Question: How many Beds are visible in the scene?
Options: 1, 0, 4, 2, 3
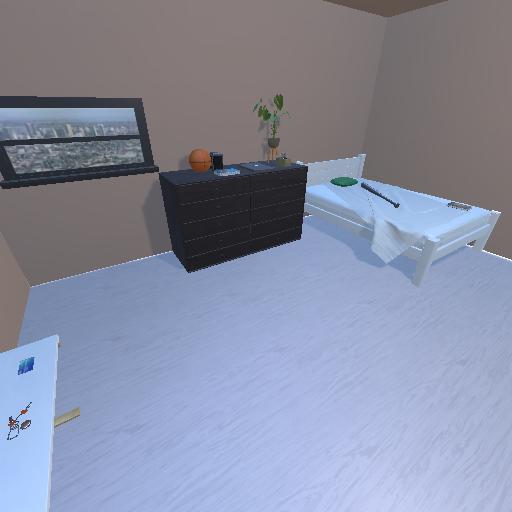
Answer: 1